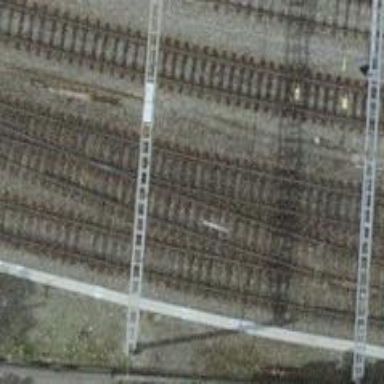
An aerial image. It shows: Rail siding with electrified contact lines.